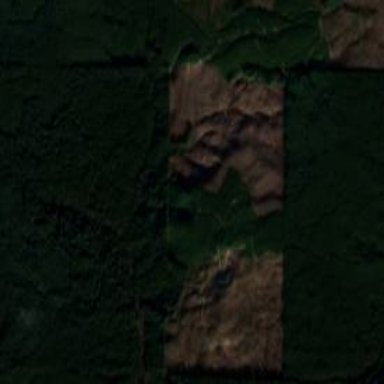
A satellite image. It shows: Clearcut area created by human activity.